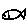
Label: fish